Chest X-ray. View position: PA
Patient age: 13
Patient sex: F
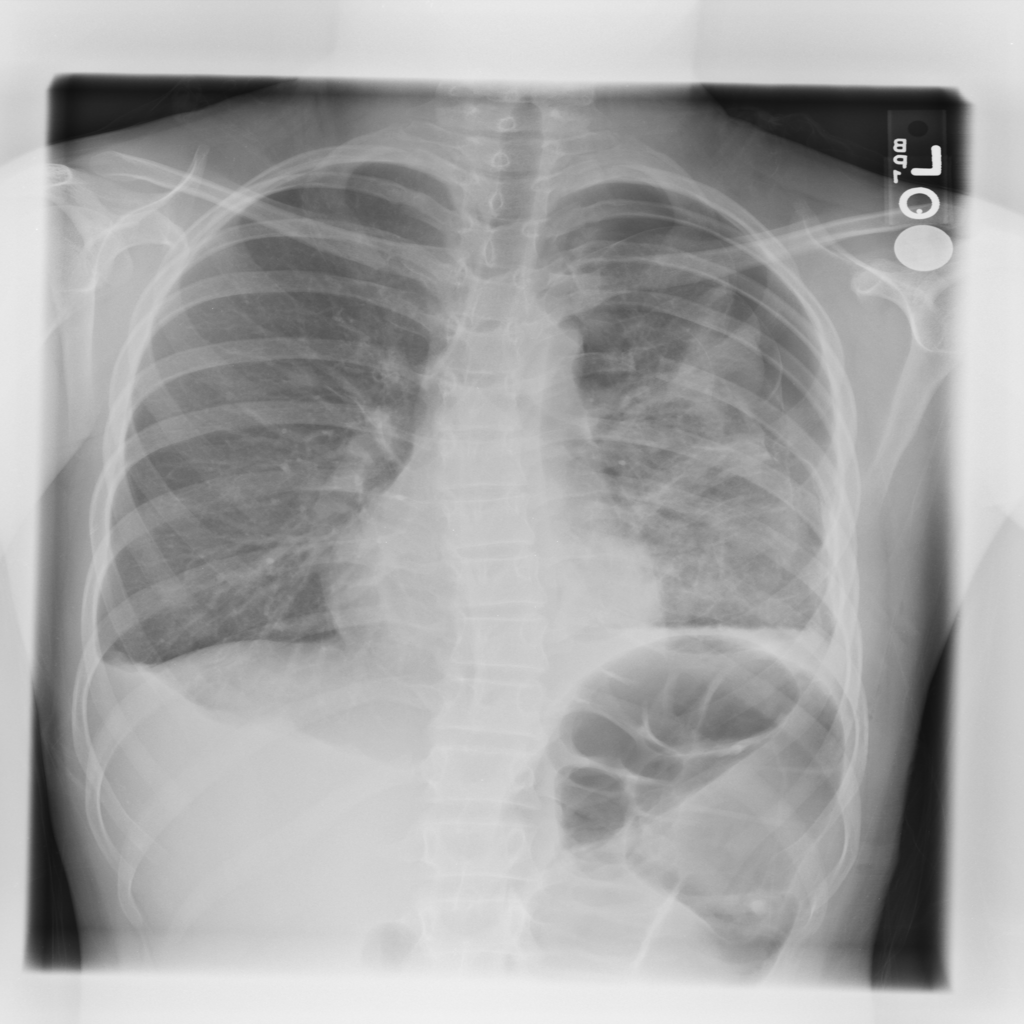
Finding: Pneumothorax